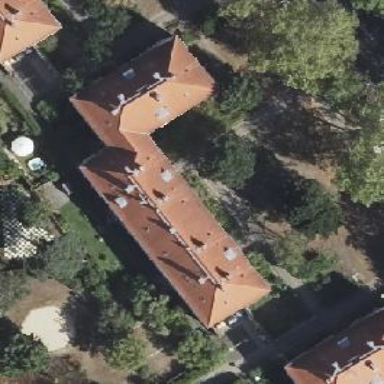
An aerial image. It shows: Hipped-roof building with apartments.